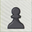
Piece: bP